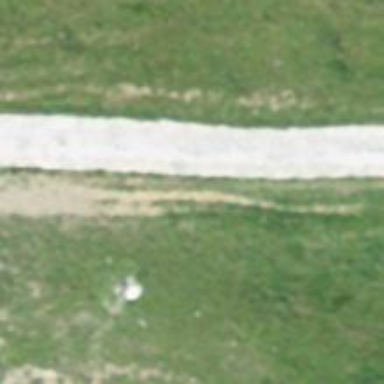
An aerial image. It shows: Path.